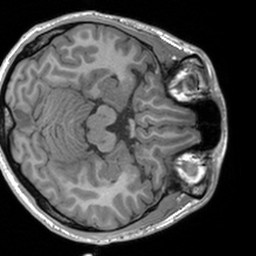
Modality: T1w
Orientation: axial
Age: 20
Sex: male
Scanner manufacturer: siemens
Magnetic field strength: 3 T
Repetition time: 1.9 s
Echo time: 0.00226 s